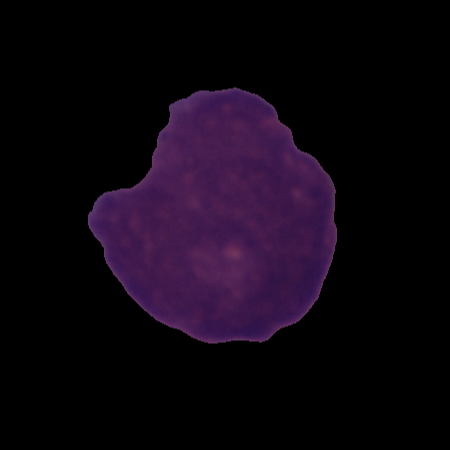
Label: cancer